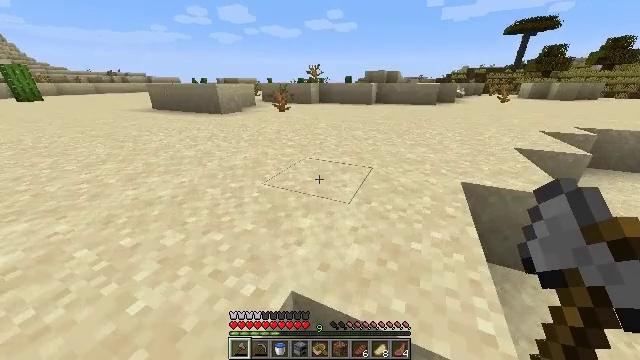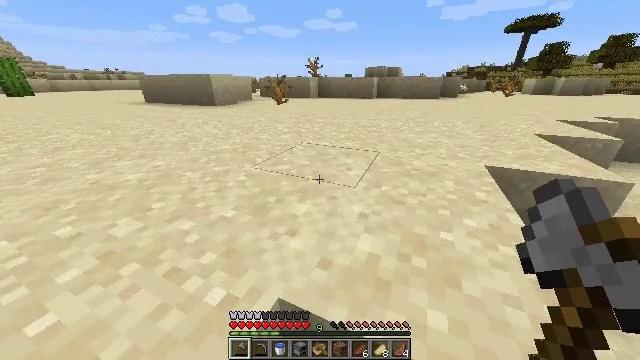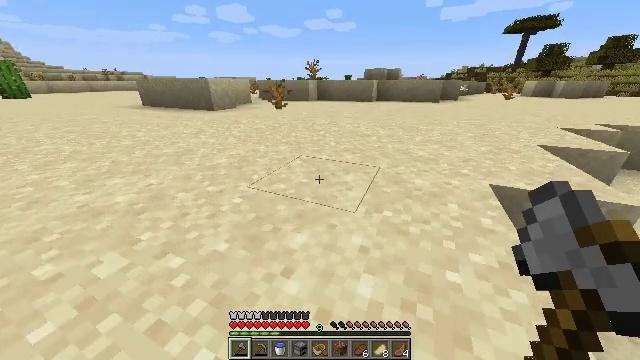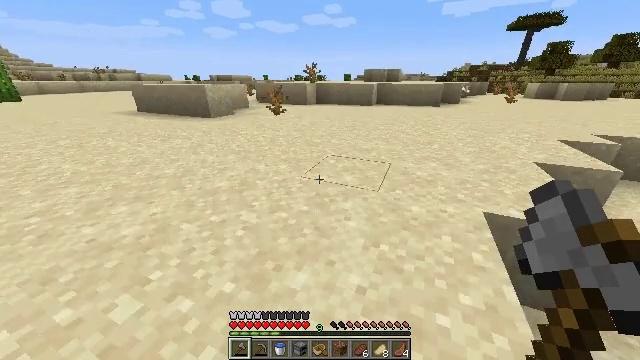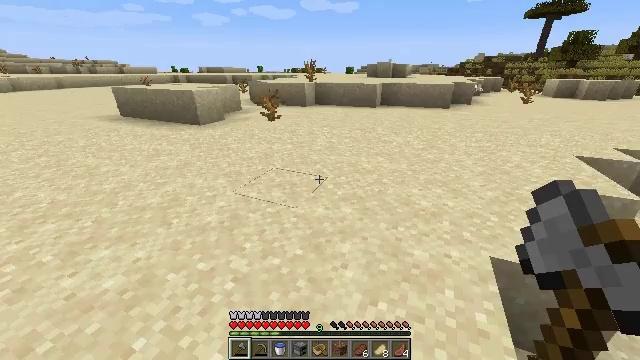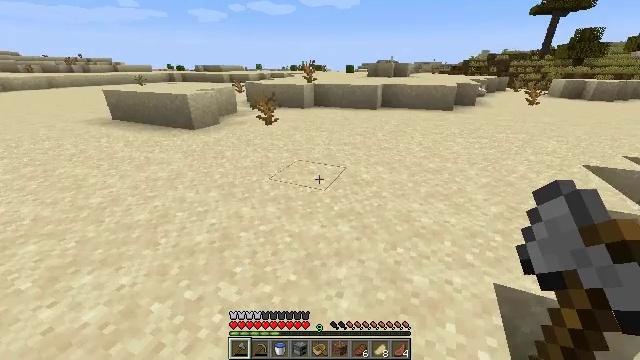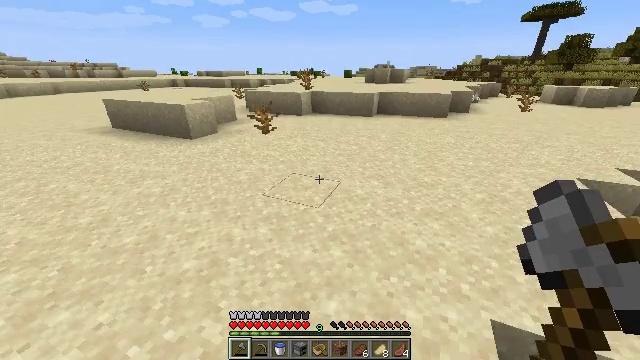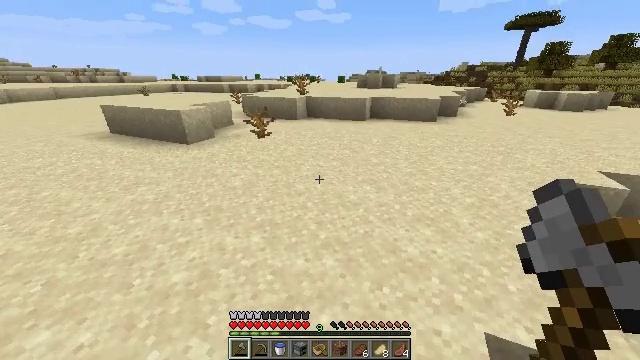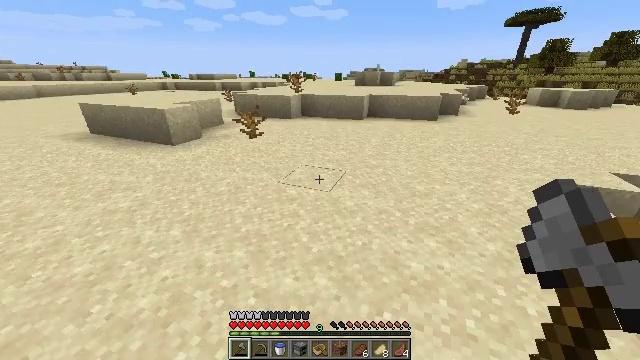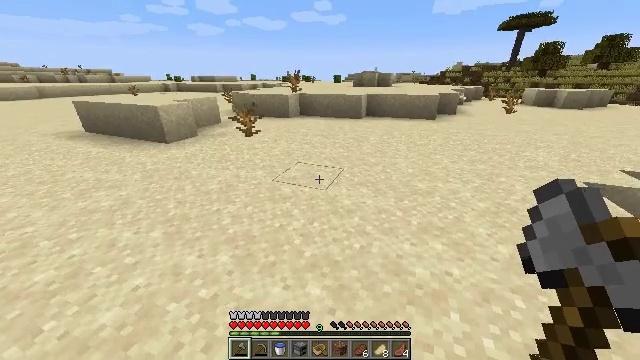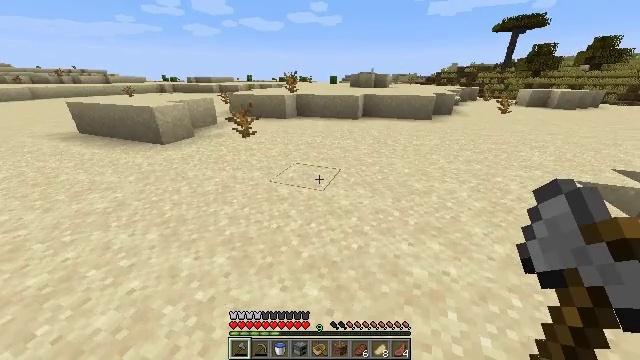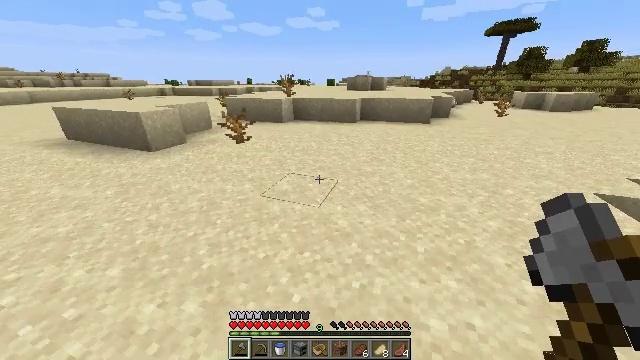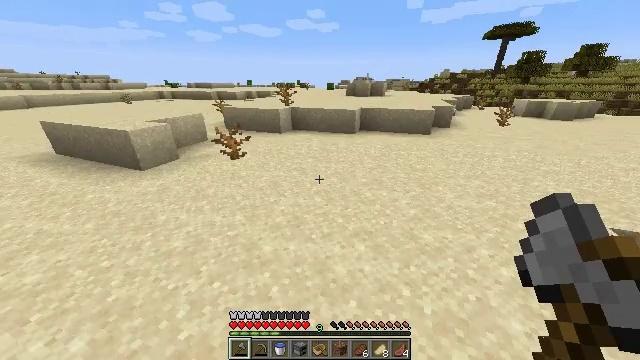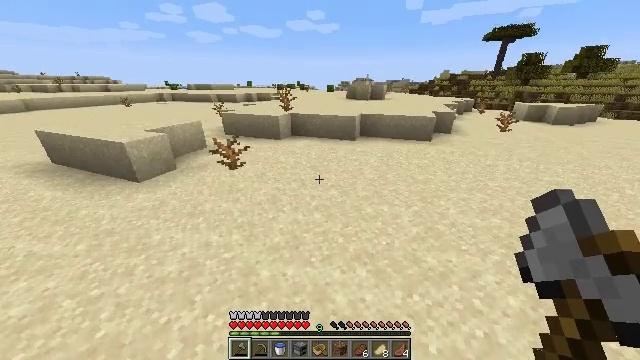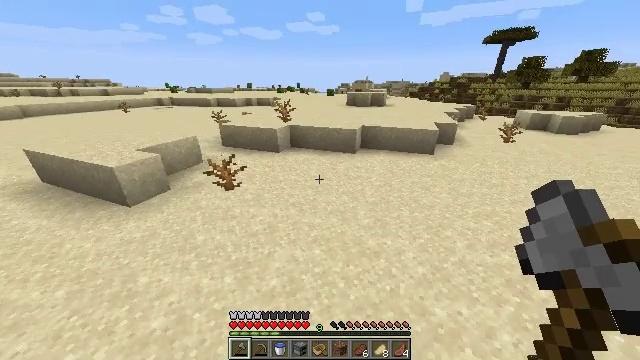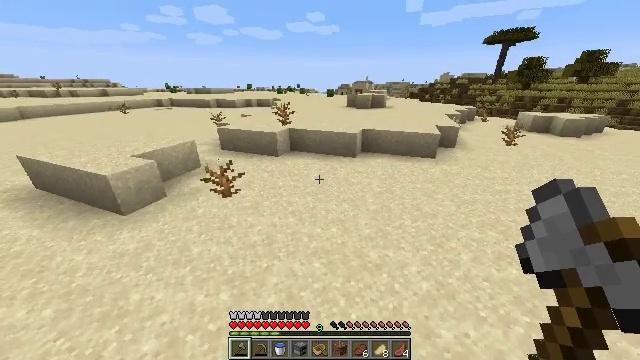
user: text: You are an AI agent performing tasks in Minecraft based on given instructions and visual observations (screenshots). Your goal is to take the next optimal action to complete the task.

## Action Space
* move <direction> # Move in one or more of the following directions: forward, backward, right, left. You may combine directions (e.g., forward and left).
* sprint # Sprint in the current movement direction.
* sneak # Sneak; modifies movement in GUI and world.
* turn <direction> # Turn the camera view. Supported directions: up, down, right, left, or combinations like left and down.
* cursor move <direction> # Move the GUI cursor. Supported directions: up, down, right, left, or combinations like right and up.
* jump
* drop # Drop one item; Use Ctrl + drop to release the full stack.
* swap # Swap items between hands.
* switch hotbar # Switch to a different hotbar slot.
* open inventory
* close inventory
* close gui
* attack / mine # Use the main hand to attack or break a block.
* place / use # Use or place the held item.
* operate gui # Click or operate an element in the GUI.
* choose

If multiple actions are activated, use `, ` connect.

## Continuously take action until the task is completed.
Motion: motion action
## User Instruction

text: Break the block of blue terracotta.
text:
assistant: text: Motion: move forward, sprint, jump
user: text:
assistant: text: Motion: move forward, sprint, jump
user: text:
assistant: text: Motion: move forward, sprint, jump
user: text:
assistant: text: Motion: move forward, sprint, jump
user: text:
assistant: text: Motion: move forward, sprint, jump
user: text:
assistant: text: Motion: move forward, sprint, jump
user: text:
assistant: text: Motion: move forward, sprint, turn right, jump
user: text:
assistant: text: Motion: move forward, sprint, jump
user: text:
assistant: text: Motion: move forward, sprint, jump
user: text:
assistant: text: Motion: move forward, sprint, jump
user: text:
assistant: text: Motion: move forward, sprint, jump
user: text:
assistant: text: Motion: move forward, sprint, jump
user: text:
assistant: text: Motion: move forward, sprint, jump
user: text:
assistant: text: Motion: move forward, sprint, jump
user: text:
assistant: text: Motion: move forward, sprint, jump
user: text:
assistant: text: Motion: move forward, sprint, jump
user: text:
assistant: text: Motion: move forward, sprint, jump
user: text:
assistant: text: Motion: move forward, sprint, jump
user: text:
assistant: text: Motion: move forward, sprint, jump
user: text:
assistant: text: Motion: move forward, sprint, jump
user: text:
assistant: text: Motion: move forward, sprint, jump
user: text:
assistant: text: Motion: move forward, sprint, jump
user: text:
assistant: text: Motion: move forward, sprint, jump
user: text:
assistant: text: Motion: move forward, sprint, jump
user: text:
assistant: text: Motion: move forward, sprint, jump
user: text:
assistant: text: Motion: move forward, sprint, jump
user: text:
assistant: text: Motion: move forward, sprint, jump
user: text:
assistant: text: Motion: move forward, sprint, jump
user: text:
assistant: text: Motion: move forward, sprint, jump
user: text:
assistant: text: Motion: move forward, sprint, jump